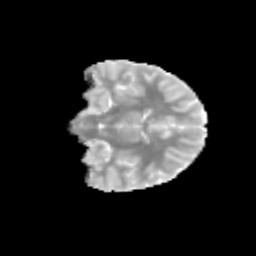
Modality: MD
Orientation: coronal
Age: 13
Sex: female
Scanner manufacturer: siemens
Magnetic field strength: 3 T
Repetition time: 3.8 s
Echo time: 0.07 s